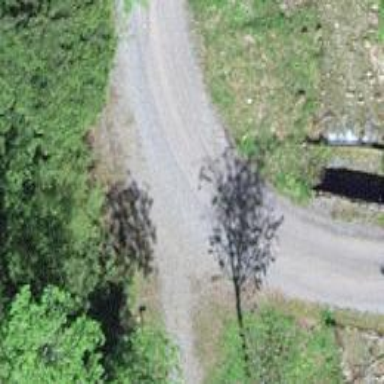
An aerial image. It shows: Unpaved track road.